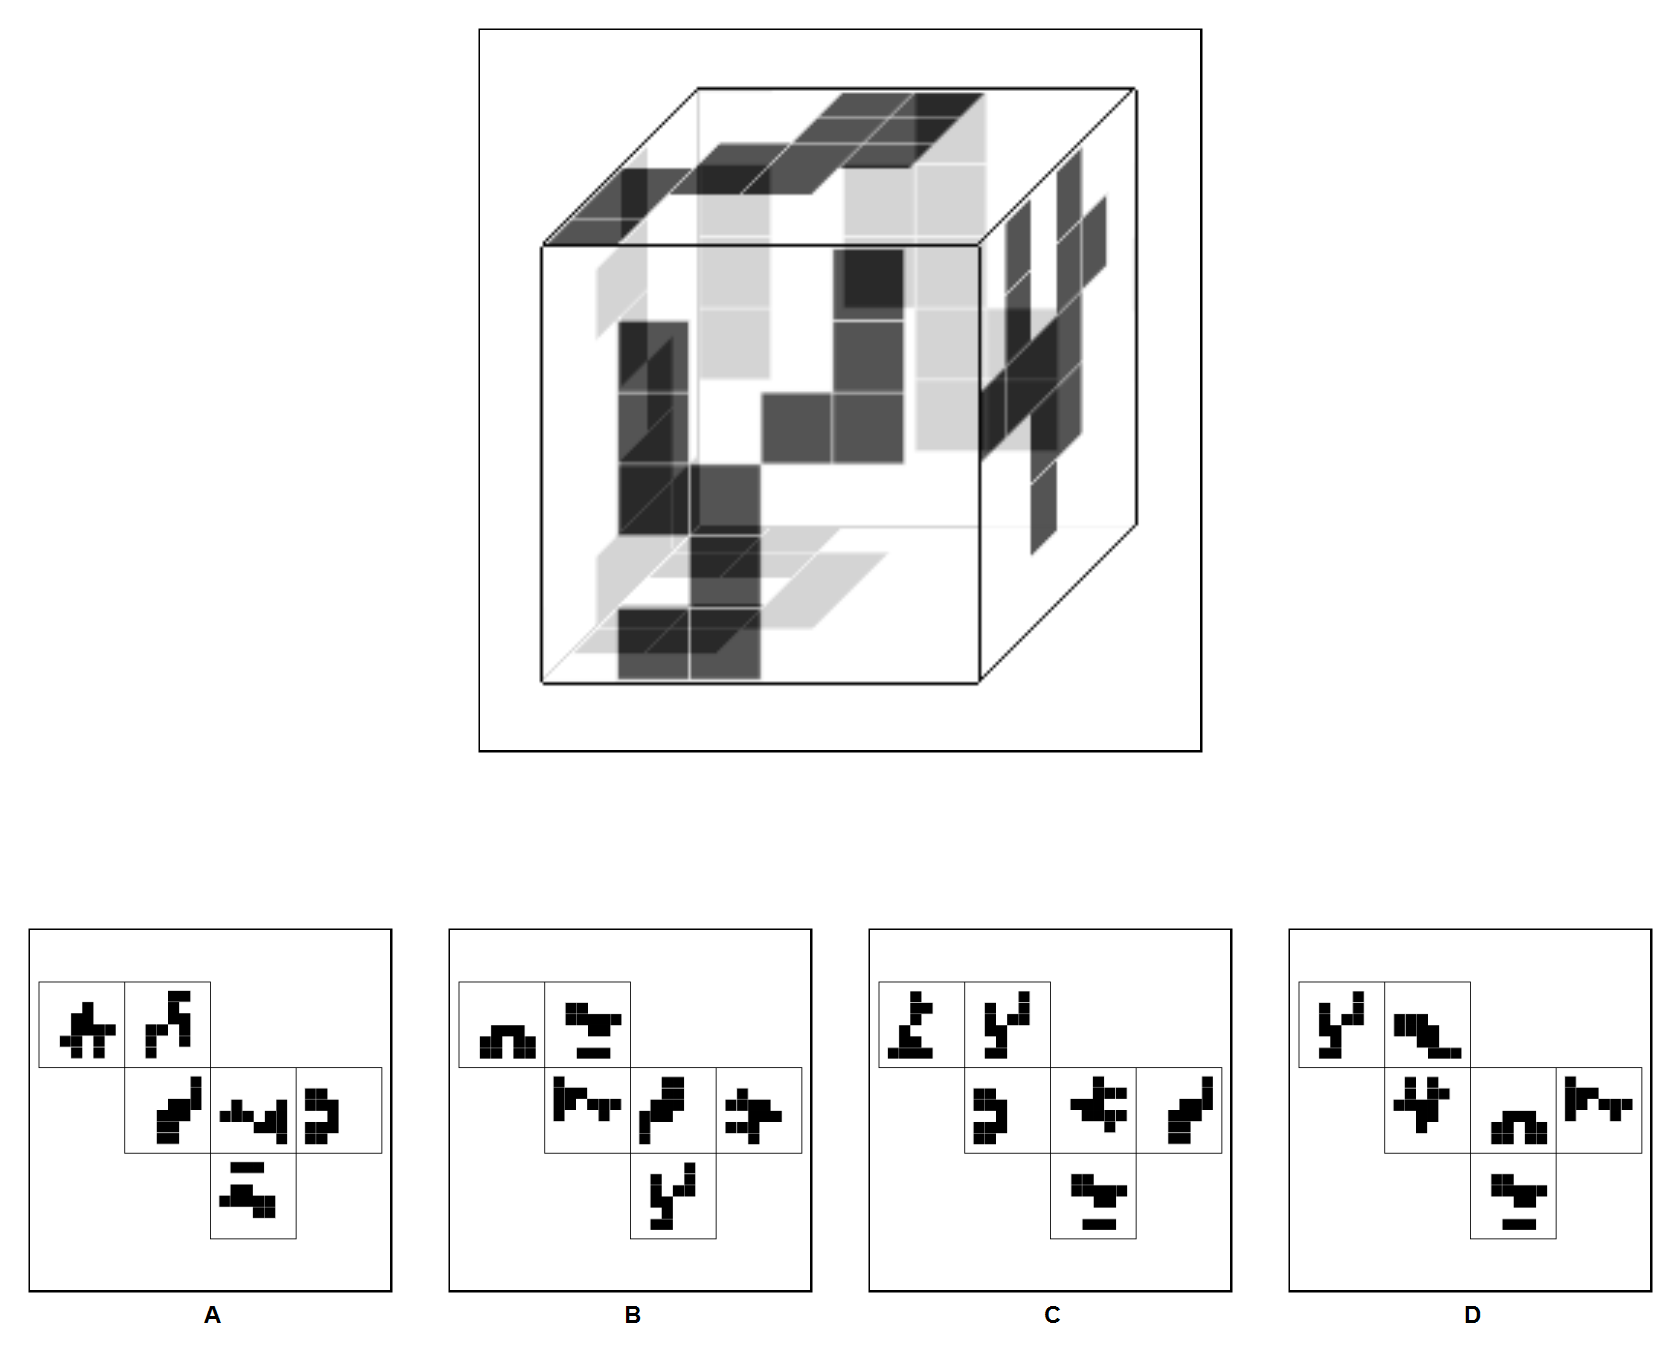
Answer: D